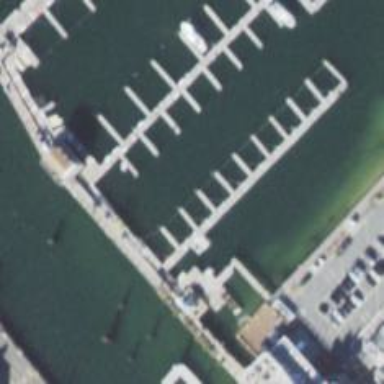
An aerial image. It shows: Man-made pier.